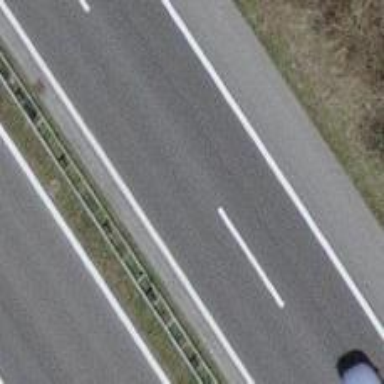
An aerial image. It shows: Motorway.